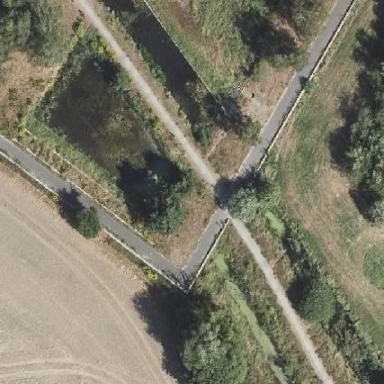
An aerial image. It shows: Peaceful pond surrounded by nature.